Question: I'm trying to implement a context menu in a QtTreeView Widget. Using the advice in
<URL> I've created a sub class of the QTreeView:
'''
class TreeView(QTreeView):
def mousePressEvent(self, event):
if event.type() == QEvent.MouseButtonPress:
if event.button() == Qt.LeftButton:
print( "Left click")
elif event.button() == Qt.RightButton:
print( "Right click")
elif event.button() == Qt.MiddleButton:
print( "Middle click")
super(TreeView, self).mousePressEvent(event)
'''
which I'm overwriting the QtTreeView (which I designed in Qt Designer) as follows:
'''
self.dockWidget.treeView = TreeView(self.dockWidget.treeView)
'''
This works and allows for the mousePressEvents to be captured in the TreeView but it changes the size of the content in the TreeView:
<URL>
When it should look like:

I've tried setting the SizePolicy:
'''
self.dockWidget.treeView.setSizePolicy(QSizePolicy.Expanding,QSizePolicy.Expanding)
'''
but its not making a difference. I'm looking for a way to either prevent it from changing size or return it to its original size once it has changed.
Reprex - 3 Files:
main.py
'''
from PyQt5.QtWidgets import QApplication, QMainWindow, QDockWidget,
QListWidget,QTextEdit,QTreeView, QSizePolicy
from PyQt5.QtGui import QIcon, QStandardItemModel
from PyQt5.QtCore import Qt, QEvent
import sys
from utility_core_dockwidget import UtilityDockWidget
class Window(QMainWindow):
def __init__(self):
super().__init__()
title= "Dockable Application"
top=400
left=400
width=600
height= 500
icon = "icon.png"
self.setWindowTitle(title)
self.setGeometry(top,left,width,height)
self.setWindowIcon(QIcon("icon.png"))
self.textEdit = QTextEdit()
self.setCentralWidget(self.textEdit)
self.dockAble()
self.populateTreeView()
def dockAble(self):
self.dock = UtilityDockWidget()
self.dock.treeView= TreeView(self.dock.treeView) #overwriting the treeview with the custom class causes the display issues
self.addDockWidget(Qt.RightDockWidgetArea,self.dock)
self.dock.treeView.setSizePolicy(QSizePolicy.Expanding,QSizePolicy.Expanding)
def populateTreeView(self):
print("here")
model = self.createTreeViewLayerModel(self.dock.treeView)
self.dock.treeView.setModel(model)
for i in range (1,10):
layerName= f"LayerName {i}"
visibility = "Visible"
layerId = i
self.addTreeViewItem(model, layerName, visibility, layerId)
def createTreeViewLayerModel(self,parent):
model = QStandardItemModel(0, 3, parent)
model.setHeaderData(0, Qt.Horizontal, "Layer Name")
model.setHeaderData(1, Qt.Horizontal, "Visibility")
model.setHeaderData(2, Qt.Horizontal, "Layer ID")
return model
def addTreeViewItem(self,model, layerName, visibility,layerId):
model.insertRow(0)
model.setData(model.index(0, 0), layerName)
model.setData(model.index(0, 1), visibility)
model.setData(model.index(0, 2), layerId)
class TreeView(QTreeView):
def mousePressEvent(self, event):
if event.type() == QEvent.MouseButtonPress:
if event.button() == Qt.LeftButton:
print( "Left click")
elif event.button() == Qt.RightButton:
print( "Right click")
elif event.button() == Qt.MiddleButton:
print( "Middle click")
super(TreeView, self).mousePressEvent(event)
app = QApplication(sys.argv)
window=Window()
window.show()
app.exec()
'''
utility_core_dockwidget.py:
'''
import os
from PyQt5 import uic, QtWidgets, QtGui
from PyQt5.QtCore import pyqtSignal, Qt
FORM_CLASS, _ = uic.loadUiType(os.path.join(
os.path.dirname(__file__), 'utility_core_dockwidget_base.ui'))
class UtilityDockWidget(QtWidgets.QDockWidget, FORM_CLASS):
closingPlugin = pyqtSignal()
def __init__(self, parent=None):
"""Constructor."""
super(UtilityDockWidget, self).__init__(parent)
self.setupUi(self)
def closeEvent(self, event):
self.closingPlugin.emit()
event.accept()
'''
utility_core_dockwidget_base.ui:
'''
<?xml version="1.0" encoding="UTF-8"?>
<ui version="4.0">
<class>utilityDockWidgetBase</class>
<widget class="QDockWidget" name="utilityDockWidgetBase">
<property name="geometry">
<rect>
<x>0</x>
<y>0</y>
<width>660</width>
<height>807</height>
</rect>
</property>
<property name="windowTitle">
<string>Utility</string>
</property>
<widget class="QWidget" name="dockWidgetContents">
<layout class="QHBoxLayout" name="horizontalLayout_7">
<item>
<widget class="QTabWidget" name="tabWidget_2">
<property name="sizePolicy">
<sizepolicy hsizetype="MinimumExpanding" vsizetype="MinimumExpanding">
<horstretch>0</horstretch>
<verstretch>0</verstretch>
</sizepolicy>
</property>
<property name="minimumSize">
<size>
<width>200</width>
<height>500</height>
</size>
</property>
<property name="currentIndex">
<number>0</number>
</property>
<widget class="QWidget" name="tab_5">
<attribute name="title">
<string>Layer Source Changer</string>
</attribute>
<layout class="QVBoxLayout" name="verticalLayout_7">
<item>
<layout class="QGridLayout" name="gridLayout_2">
<property name="topMargin">
<number>6</number>
</property>
<item row="1" column="0">
<widget class="QLabel" name="label_8">
<property name="font">
<font>
<weight>75</weight>
<bold>true</bold>
</font>
</property>
<property name="text">
<string>Source List</string>
</property>
</widget>
</item>
<item row="0" column="1" colspan="2">
<widget class="QLineEdit" name="searchBar">
<property name="sizePolicy">
<sizepolicy hsizetype="MinimumExpanding" vsizetype="Fixed">
<horstretch>0</horstretch>
<verstretch>0</verstretch>
</sizepolicy>
</property>
<property name="maximumSize">
<size>
<width>10000</width>
<height><PHONE></height>
</size>
</property>
</widget>
</item>
<item row="1" column="1">
<widget class="QComboBox" name="layerSourceList">
<property name="sizePolicy">
<sizepolicy hsizetype="MinimumExpanding" vsizetype="Fixed">
<horstretch>0</horstretch>
<verstretch>0</verstretch>
</sizepolicy>
</property>
<property name="minimumSize">
<size>
<width>250</width>
<height>0</height>
</size>
</property>
<property name="maximumSize">
<size>
<width>10000</width>
<height><PHONE></height>
</size>
</property>
<property name="font">
<font>
<family>MS Shell Dlg 2</family>
</font>
</property>
<property name="editable">
<bool>false</bool>
</property>
</widget>
</item>
<item row="1" column="2">
<widget class="QPushButton" name="browseNewSource">
<property name="maximumSize">
<size>
<width>35</width>
<height><PHONE></height>
</size>
</property>
<property name="text">
<string>...</string>
</property>
</widget>
</item>
<item row="0" column="0">
<widget class="QLabel" name="label_9">
<property name="sizePolicy">
<sizepolicy hsizetype="MinimumExpanding" vsizetype="Preferred">
<horstretch>0</horstretch>
<verstretch>0</verstretch>
</sizepolicy>
</property>
<property name="maximumSize">
<size>
<width>50</width>
<height><PHONE></height>
</size>
</property>
<property name="font">
<font>
<weight>75</weight>
<bold>true</bold>
</font>
</property>
<property name="layoutDirection">
<enum>Qt::LeftToRight</enum>
</property>
<property name="autoFillBackground">
<bool>false</bool>
</property>
<property name="text">
<string>Search</string>
</property>
</widget>
</item>
</layout>
</item>
<item>
<layout class="QHBoxLayout" name="horizontalLayout_8">
<item>
<widget class="QPushButton" name="refreshComboBox">
<property name="sizePolicy">
<sizepolicy hsizetype="Minimum" vsizetype="Fixed">
<horstretch>0</horstretch>
<verstretch>0</verstretch>
</sizepolicy>
</property>
<property name="minimumSize">
<size>
<width>75</width>
<height>0</height>
</size>
</property>
<property name="maximumSize">
<size>
<width>120</width>
<height><PHONE></height>
</size>
</property>
<property name="text">
<string>Refresh Sources</string>
</property>
</widget>
</item>
<item>
<widget class="QCheckBox" name="onlyVisibleCheckbox">
<property name="layoutDirection">
<enum>Qt::LeftToRight</enum>
</property>
<property name="text">
<string>Only Visible Layers</string>
</property>
</widget>
</item>
</layout>
</item>
<item>
<layout class="QGridLayout" name="gridLayout_4">
<property name="topMargin">
<number>10</number>
</property>
<item row="1" column="0">
<widget class="QPushButton" name="updateSelectedButton">
<property name="sizePolicy">
<sizepolicy hsizetype="MinimumExpanding" vsizetype="Fixed">
<horstretch>0</horstretch>
<verstretch>0</verstretch>
</sizepolicy>
</property>
<property name="minimumSize">
<size>
<width>110</width>
<height>0</height>
</size>
</property>
<property name="maximumSize">
<size>
<width>100</width>
<height><PHONE></height>
</size>
</property>
<property name="text">
<string>Update Selected</string>
</property>
</widget>
</item>
<item row="1" column="1">
<widget class="QPushButton" name="updateAllButton">
<property name="minimumSize">
<size>
<width>110</width>
<height>0</height>
</size>
</property>
<property name="maximumSize">
<size>
<width>110</width>
<height><PHONE></height>
</size>
</property>
<property name="toolTip">
<string>Update all the layers with sources found in Source List</string>
</property>
<property name="text">
<string>Update All</string>
</property>
</widget>
</item>
<item row="1" column="2">
<spacer name="horizontalSpacer_5">
<property name="orientation">
<enum>Qt::Horizontal</enum>
</property>
<property name="sizeType">
<enum>QSizePolicy::Expanding</enum>
</property>
<property name="sizeHint" stdset="0">
<size>
<width>40</width>
<height>20</height>
</size>
</property>
</spacer>
</item>
<item row="2" column="0">
<widget class="QLabel" name="sourceInformationLabel">
<property name="maximumSize">
<size>
<width>120</width>
<height><PHONE></height>
</size>
</property>
<property name="font">
<font>
<weight>75</weight>
<bold>true</bold>
</font>
</property>
<property name="text">
<string>Source Information</string>
</property>
</widget>
</item>
<item row="0" column="0">
<widget class="QLabel" name="label_10">
<property name="sizePolicy">
<sizepolicy hsizetype="MinimumExpanding" vsizetype="Preferred">
<horstretch>0</horstretch>
<verstretch>0</verstretch>
</sizepolicy>
</property>
<property name="maximumSize">
<size>
<width>110</width>
<height><PHONE></height>
</size>
</property>
<property name="font">
<font>
<weight>75</weight>
<bold>true</bold>
</font>
</property>
<property name="toolTip">
<string>Update to the latest version</string>
</property>
<property name="text">
<string>Automatic Options</string>
</property>
</widget>
</item>
</layout>
</item>
<item>
<widget class="QTreeView" name="treeView">
<property name="sizePolicy">
<sizepolicy hsizetype="MinimumExpanding" vsizetype="MinimumExpanding">
<horstretch>0</horstretch>
<verstretch>0</verstretch>
</sizepolicy>
</property>
<property name="minimumSize">
<size>
<width>0</width>
<height>0</height>
</size>
</property>
<property name="maximumSize">
<size>
<width><PHONE></width>
<height><PHONE></height>
</size>
</property>
<property name="styleSheet">
<string notr="true">selection-color: qradialgradient(spread:repeat, cx:0.5, cy:0.5, radius:0.077, fx:0.5, fy:0.5, stop:0 rgba(0, 169, 255, 147), stop:0.497326 rgba(0, 0, 0, 147), stop:1 rgba(0, 169, 255, 147));</string>
</property>
<property name="rootIsDecorated">
<bool>false</bool>
</property>
<property name="sortingEnabled">
<bool>true</bool>
</property>
<property name="animated">
<bool>true</bool>
</property>
<attribute name="headerCascadingSectionResizes">
<bool>true</bool>
</attribute>
<attribute name="headerDefaultSectionSize">
<number>200</number>
</attribute>
<attribute name="headerShowSortIndicator" stdset="0">
<bool>true</bool>
</attribute>
</widget>
</item>
<item>
<widget class="QLabel" name="label_11">
<property name="font">
<font>
<weight>75</weight>
<bold>true</bold>
</font>
</property>
<property name="text">
<string>Log</string>
</property>
</widget>
</item>
<item>
<widget class="QTextEdit" name="textEdit"/>
</item>
<item>
<spacer name="verticalSpacer_4">
<property name="orientation">
<enum>Qt::Vertical</enum>
</property>
<property name="sizeHint" stdset="0">
<size>
<width>20</width>
<height>40</height>
</size>
</property>
</spacer>
</item>
</layout>
</widget>
</widget>
</item>
</layout>
</widget>
</widget>
<resources/>
<connections/>
</ui>
'''
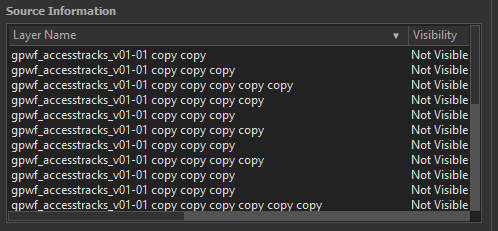
Answer: You are assuming that the following code:
'''
self.dockWidget.treeView = TreeView(self.dockWidget.treeView)
'''
is replacing the QTreeView created by Qt Designer, because no, you are only creating another QTreeView that is a child of the original QTreeView.
Your logic is similar to:
'''
x = 10
y = x
x = 100
'''
And you think that and it has the value of y is 100 but obviously not.
---
The solution in this case is to promote the widget, for more information check the following:
- <URL>
Considering that your files must have the following structure:
'''
+-- main.py
+-- treeview.py
+-- utility_core_dockwidget_base.ui
+-- utility_core_dockwidget.py
'''
'''
from PyQt5.QtCore import Qt
from PyQt5.QtGui import QIcon, QStandardItemModel
from PyQt5.QtWidgets import QApplication, QMainWindow, QDockWidget, QListWidget, QTextEdit, QTreeView,QSizePolicy
from utility_core_dockwidget import UtilityDockWidget
class Window(QMainWindow):
def __init__(self):
super().__init__()
title = "Dockable Application"
top, left, width, height = 400, 400, 600, 500
icon = "icon.png"
self.setWindowTitle(title)
self.setGeometry(top, left, width, height)
self.setWindowIcon(QIcon("icon.png"))
self.textEdit = QTextEdit()
self.setCentralWidget(self.textEdit)
self.dockAble()
self.populateTreeView()
def dockAble(self):
self.dock = UtilityDockWidget()
self.addDockWidget(Qt.RightDockWidgetArea, self.dock)
self.dock.treeView.setSizePolicy(QSizePolicy.Expanding, QSizePolicy.Expanding)
def populateTreeView(self):
print("here")
model = self.createTreeViewLayerModel(self.dock.treeView)
self.dock.treeView.setModel(model)
for i in range(1, 10):
layerName = f"LayerName {i}"
visibility = "Visible"
layerId = i
self.addTreeViewItem(model, layerName, visibility, layerId)
def createTreeViewLayerModel(self, parent):
model = QStandardItemModel(0, 3, parent)
model.setHeaderData(0, Qt.Horizontal, "Layer Name")
model.setHeaderData(1, Qt.Horizontal, "Visibility")
model.setHeaderData(2, Qt.Horizontal, "Layer ID")
return model
def addTreeViewItem(self, model, layerName, visibility, layerId):
model.insertRow(0)
model.setData(model.index(0, 0), layerName)
model.setData(model.index(0, 1), visibility)
model.setData(model.index(0, 2), layerId)
if __name__ == "__main__":
import sys
app = QApplication(sys.argv)
window = Window()
window.show()
sys.exit(app.exec())
'''
'''
from PyQt5 import QtCore, QtWidgets
class TreeView(QtWidgets.QTreeView):
def mousePressEvent(self, event):
if event.type() == QtCore.QEvent.MouseButtonPress:
if event.button() == QtCore.Qt.LeftButton:
print("Left click")
elif event.button() == QtCore.Qt.RightButton:
print("Right click")
elif event.button() == QtCore.Qt.MiddleButton:
print("Middle click")
super(TreeView, self).mousePressEvent(event)
'''
'''
<?xml version="1.0" encoding="UTF-8"?>
<ui version="4.0">
<class>utilityDockWidgetBase</class>
<widget class="QDockWidget" name="utilityDockWidgetBase">
<property name="geometry">
<rect>
<x>0</x>
<y>0</y>
<width>660</width>
<height>807</height>
</rect>
</property>
<property name="windowTitle">
<string>Utility</string>
</property>
<widget class="QWidget" name="dockWidgetContents">
<layout class="QHBoxLayout" name="horizontalLayout_7">
<item>
<widget class="QTabWidget" name="tabWidget_2">
<property name="sizePolicy">
<sizepolicy hsizetype="MinimumExpanding" vsizetype="MinimumExpanding">
<horstretch>0</horstretch>
<verstretch>0</verstretch>
</sizepolicy>
</property>
<property name="minimumSize">
<size>
<width>200</width>
<height>500</height>
</size>
</property>
<property name="currentIndex">
<number>0</number>
</property>
<widget class="QWidget" name="tab_5">
<attribute name="title">
<string>Layer Source Changer</string>
</attribute>
<layout class="QVBoxLayout" name="verticalLayout_7">
<item>
<layout class="QGridLayout" name="gridLayout_2">
<property name="topMargin">
<number>6</number>
</property>
<item row="1" column="0">
<widget class="QLabel" name="label_8">
<property name="font">
<font>
<weight>75</weight>
<bold>true</bold>
</font>
</property>
<property name="text">
<string>Source List</string>
</property>
</widget>
</item>
<item row="0" column="1" colspan="2">
<widget class="QLineEdit" name="searchBar">
<property name="sizePolicy">
<sizepolicy hsizetype="MinimumExpanding" vsizetype="Fixed">
<horstretch>0</horstretch>
<verstretch>0</verstretch>
</sizepolicy>
</property>
<property name="maximumSize">
<size>
<width>10000</width>
<height><PHONE></height>
</size>
</property>
</widget>
</item>
<item row="1" column="1">
<widget class="QComboBox" name="layerSourceList">
<property name="sizePolicy">
<sizepolicy hsizetype="MinimumExpanding" vsizetype="Fixed">
<horstretch>0</horstretch>
<verstretch>0</verstretch>
</sizepolicy>
</property>
<property name="minimumSize">
<size>
<width>250</width>
<height>0</height>
</size>
</property>
<property name="maximumSize">
<size>
<width>10000</width>
<height><PHONE></height>
</size>
</property>
<property name="font">
<font>
<family>MS Shell Dlg 2</family>
</font>
</property>
<property name="editable">
<bool>false</bool>
</property>
</widget>
</item>
<item row="1" column="2">
<widget class="QPushButton" name="browseNewSource">
<property name="maximumSize">
<size>
<width>35</width>
<height><PHONE></height>
</size>
</property>
<property name="text">
<string>...</string>
</property>
</widget>
</item>
<item row="0" column="0">
<widget class="QLabel" name="label_9">
<property name="sizePolicy">
<sizepolicy hsizetype="MinimumExpanding" vsizetype="Preferred">
<horstretch>0</horstretch>
<verstretch>0</verstretch>
</sizepolicy>
</property>
<property name="maximumSize">
<size>
<width>50</width>
<height><PHONE></height>
</size>
</property>
<property name="font">
<font>
<weight>75</weight>
<bold>true</bold>
</font>
</property>
<property name="layoutDirection">
<enum>Qt::LeftToRight</enum>
</property>
<property name="autoFillBackground">
<bool>false</bool>
</property>
<property name="text">
<string>Search</string>
</property>
</widget>
</item>
</layout>
</item>
<item>
<layout class="QHBoxLayout" name="horizontalLayout_8">
<item>
<widget class="QPushButton" name="refreshComboBox">
<property name="sizePolicy">
<sizepolicy hsizetype="Minimum" vsizetype="Fixed">
<horstretch>0</horstretch>
<verstretch>0</verstretch>
</sizepolicy>
</property>
<property name="minimumSize">
<size>
<width>75</width>
<height>0</height>
</size>
</property>
<property name="maximumSize">
<size>
<width>120</width>
<height><PHONE></height>
</size>
</property>
<property name="text">
<string>Refresh Sources</string>
</property>
</widget>
</item>
<item>
<widget class="QCheckBox" name="onlyVisibleCheckbox">
<property name="layoutDirection">
<enum>Qt::LeftToRight</enum>
</property>
<property name="text">
<string>Only Visible Layers</string>
</property>
</widget>
</item>
</layout>
</item>
<item>
<layout class="QGridLayout" name="gridLayout_4">
<property name="topMargin">
<number>10</number>
</property>
<item row="1" column="0">
<widget class="QPushButton" name="updateSelectedButton">
<property name="sizePolicy">
<sizepolicy hsizetype="MinimumExpanding" vsizetype="Fixed">
<horstretch>0</horstretch>
<verstretch>0</verstretch>
</sizepolicy>
</property>
<property name="minimumSize">
<size>
<width>110</width>
<height>0</height>
</size>
</property>
<property name="maximumSize">
<size>
<width>100</width>
<height><PHONE></height>
</size>
</property>
<property name="text">
<string>Update Selected</string>
</property>
</widget>
</item>
<item row="1" column="1">
<widget class="QPushButton" name="updateAllButton">
<property name="minimumSize">
<size>
<width>110</width>
<height>0</height>
</size>
</property>
<property name="maximumSize">
<size>
<width>110</width>
<height><PHONE></height>
</size>
</property>
<property name="toolTip">
<string>Update all the layers with sources found in Source List</string>
</property>
<property name="text">
<string>Update All</string>
</property>
</widget>
</item>
<item row="1" column="2">
<spacer name="horizontalSpacer_5">
<property name="orientation">
<enum>Qt::Horizontal</enum>
</property>
<property name="sizeType">
<enum>QSizePolicy::Expanding</enum>
</property>
<property name="sizeHint" stdset="0">
<size>
<width>40</width>
<height>20</height>
</size>
</property>
</spacer>
</item>
<item row="2" column="0">
<widget class="QLabel" name="sourceInformationLabel">
<property name="maximumSize">
<size>
<width>120</width>
<height><PHONE></height>
</size>
</property>
<property name="font">
<font>
<weight>75</weight>
<bold>true</bold>
</font>
</property>
<property name="text">
<string>Source Information</string>
</property>
</widget>
</item>
<item row="0" column="0">
<widget class="QLabel" name="label_10">
<property name="sizePolicy">
<sizepolicy hsizetype="MinimumExpanding" vsizetype="Preferred">
<horstretch>0</horstretch>
<verstretch>0</verstretch>
</sizepolicy>
</property>
<property name="maximumSize">
<size>
<width>110</width>
<height><PHONE></height>
</size>
</property>
<property name="font">
<font>
<weight>75</weight>
<bold>true</bold>
</font>
</property>
<property name="toolTip">
<string>Update to the latest version</string>
</property>
<property name="text">
<string>Automatic Options</string>
</property>
</widget>
</item>
</layout>
</item>
<item>
<widget class="TreeView" name="treeView">
<property name="sizePolicy">
<sizepolicy hsizetype="MinimumExpanding" vsizetype="MinimumExpanding">
<horstretch>0</horstretch>
<verstretch>0</verstretch>
</sizepolicy>
</property>
<property name="minimumSize">
<size>
<width>0</width>
<height>0</height>
</size>
</property>
<property name="maximumSize">
<size>
<width><PHONE></width>
<height><PHONE></height>
</size>
</property>
<property name="styleSheet">
<string notr="true">selection-color: qradialgradient(spread:repeat, cx:0.5, cy:0.5, radius:0.077, fx:0.5, fy:0.5, stop:0 rgba(0, 169, 255, 147), stop:0.497326 rgba(0, 0, 0, 147), stop:1 rgba(0, 169, 255, 147));</string>
</property>
<property name="rootIsDecorated">
<bool>false</bool>
</property>
<property name="sortingEnabled">
<bool>true</bool>
</property>
<property name="animated">
<bool>true</bool>
</property>
<attribute name="headerCascadingSectionResizes">
<bool>true</bool>
</attribute>
<attribute name="headerDefaultSectionSize">
<number>200</number>
</attribute>
<attribute name="headerShowSortIndicator" stdset="0">
<bool>true</bool>
</attribute>
</widget>
</item>
<item>
<widget class="QLabel" name="label_11">
<property name="font">
<font>
<weight>75</weight>
<bold>true</bold>
</font>
</property>
<property name="text">
<string>Log</string>
</property>
</widget>
</item>
<item>
<widget class="QTextEdit" name="textEdit"/>
</item>
<item>
<spacer name="verticalSpacer_4">
<property name="orientation">
<enum>Qt::Vertical</enum>
</property>
<property name="sizeHint" stdset="0">
<size>
<width>20</width>
<height>40</height>
</size>
</property>
</spacer>
</item>
</layout>
</widget>
</widget>
</item>
</layout>
</widget>
</widget>
<customwidgets>
<customwidget>
<class>TreeView</class>
<extends>QTreeView</extends>
<header>treeview.h</header>
</customwidget>
</customwidgets>
<resources/>
<connections/>
</ui>
'''
Getting the following:
<URL>